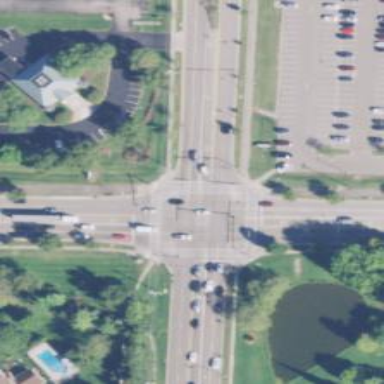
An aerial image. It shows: Crossing on footway.